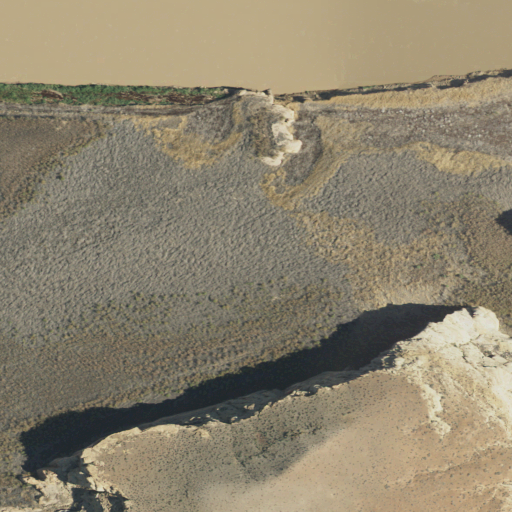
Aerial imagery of valley in Utah named Narrow Canyon containing woody wetlands, herbaceous wetlands, open water, shrub, grassland, and barren land